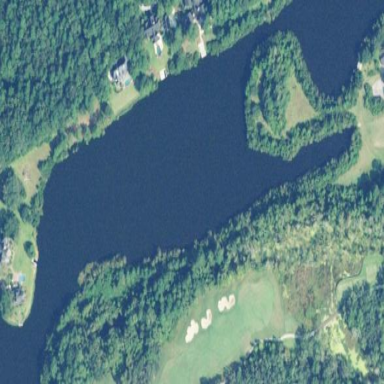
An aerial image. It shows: Water hazard in golf course. The hazard is natural water feature.